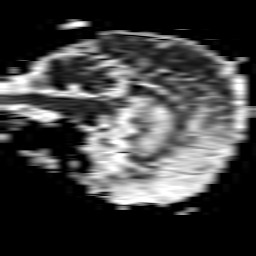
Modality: ADC
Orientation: sagittal
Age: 76
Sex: male
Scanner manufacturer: philips
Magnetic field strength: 1.5 T
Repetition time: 3.514 s
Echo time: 0.07078 s